You are looking at the continuous-wavelet transform of a rotating shaft's vibration signal. Classify the rotor condition as one of: normal, misalignment, unbalance, looseness.
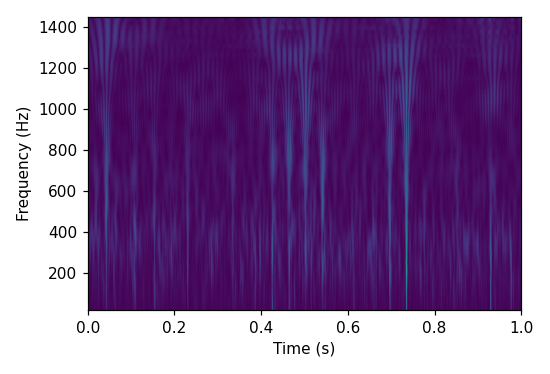
Answer: normal